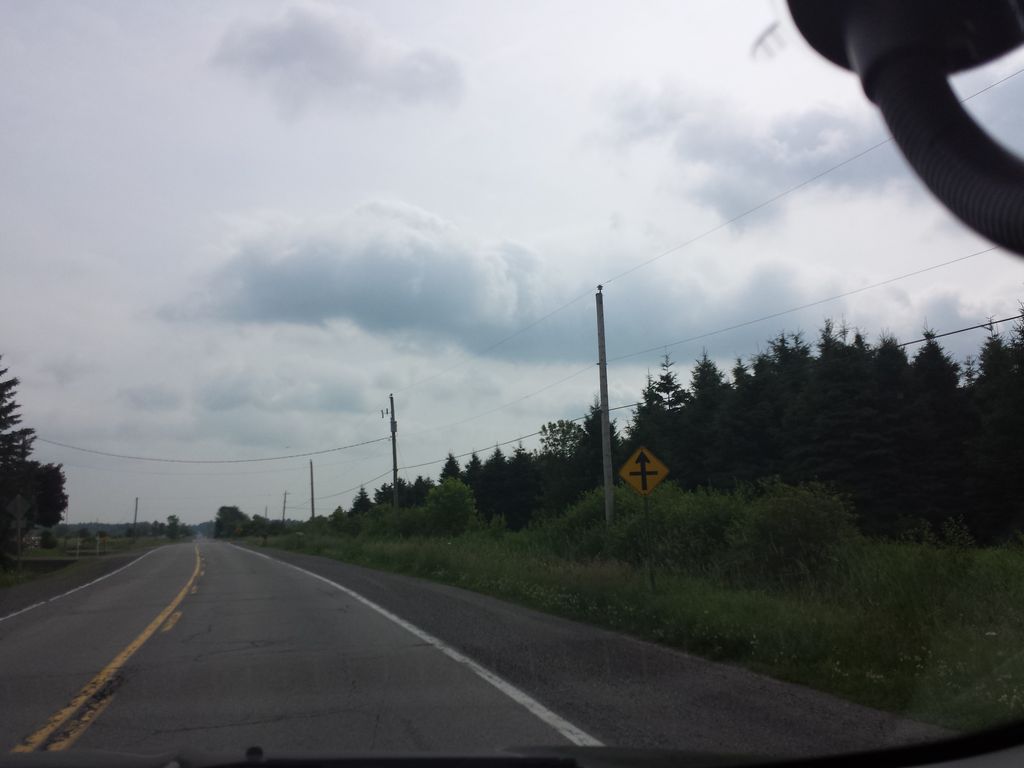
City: ottawa-gatineau